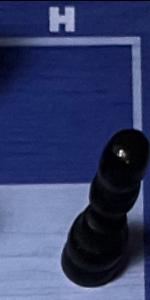
Label: Pawn_Black